Interaction volume radius: 5 \u00c5
Interaction volume height: 20 \u00c5
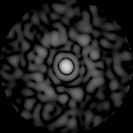
Disorder parameter: 0.8087